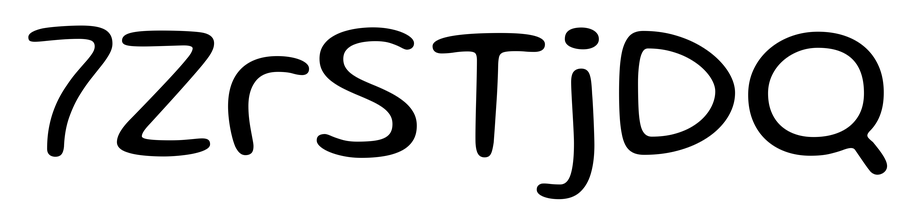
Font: Gluten_Light